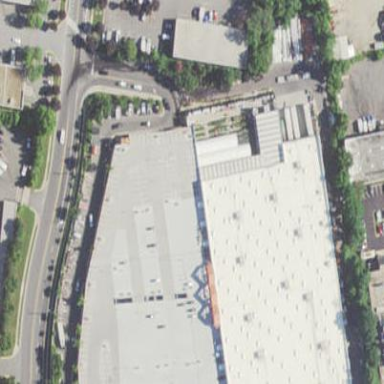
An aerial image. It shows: Retail area.